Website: home-depot
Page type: customer-info-address
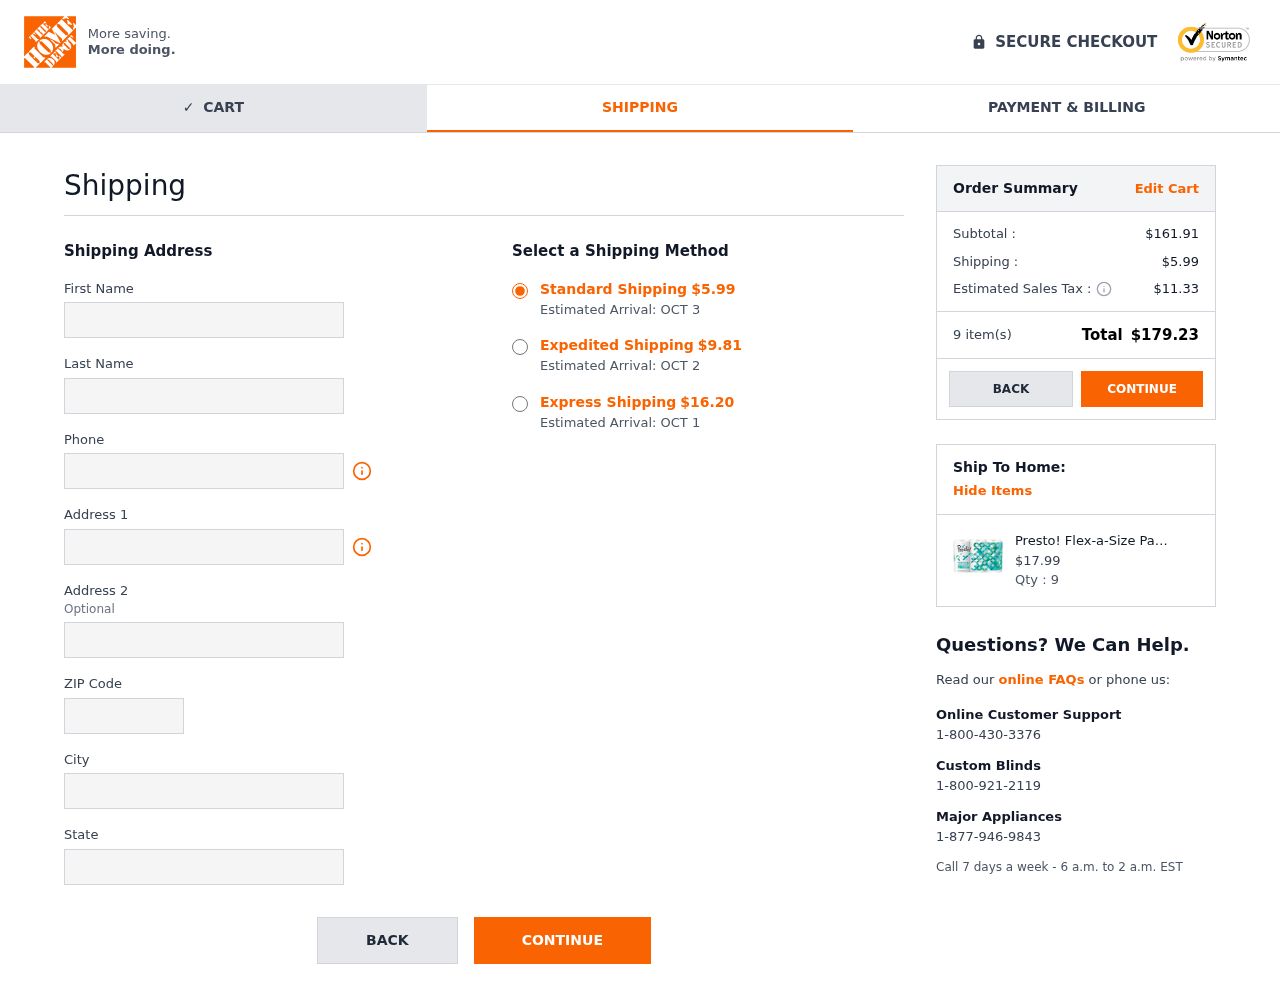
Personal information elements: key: PII_CITY
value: North Mitchellborough
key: PII_FIRSTNAME
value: Bryan
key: PII_LASTNAME
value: Robbins
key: PII_PHONE
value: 7024517025
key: PII_POSTCODE
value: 16888
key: PII_STATE
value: Oregon
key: PII_STREET
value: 2567 Hayes Glens Apt. 007
Product elements: key: PRODUCT1_NAME
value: Presto! Flex-a-Size Paper Towels, Huge Roll, 6 Count
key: PRODUCT1_PRICE
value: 17.99
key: PRODUCT1_QUANTITY
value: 9
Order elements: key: ORDER_SHIPPING_COST
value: $5.99
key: ORDER_DELIVERY_DATE
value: Estimated Arrival: OCT 3
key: ORDER_SHIPPING_COST_EXPEDITED
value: $9.81
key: ORDER_DELIVERY_DATE_EXPEDITED
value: Estimated Arrival: OCT 2
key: ORDER_SHIPPING_COST_EXPRESS
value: $16.20
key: ORDER_DELIVERY_DATE_EXPRESS
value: Estimated Arrival: OCT 1
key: ORDER_SUBTOTAL
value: $161.91
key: ORDER_TAX
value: $11.33
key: ORDER_NUM_ITEMS
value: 9 item(s)
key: ORDER_TOTAL
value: $179.23